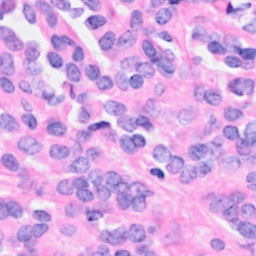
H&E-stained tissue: Breast